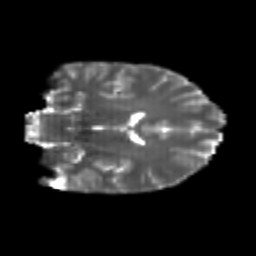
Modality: T2w
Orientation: coronal
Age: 22
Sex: female
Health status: healthy
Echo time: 0.074 s